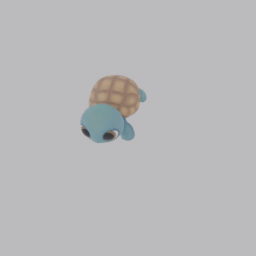
Label: animals